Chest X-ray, PA view. Patient: 34 years old, sex M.
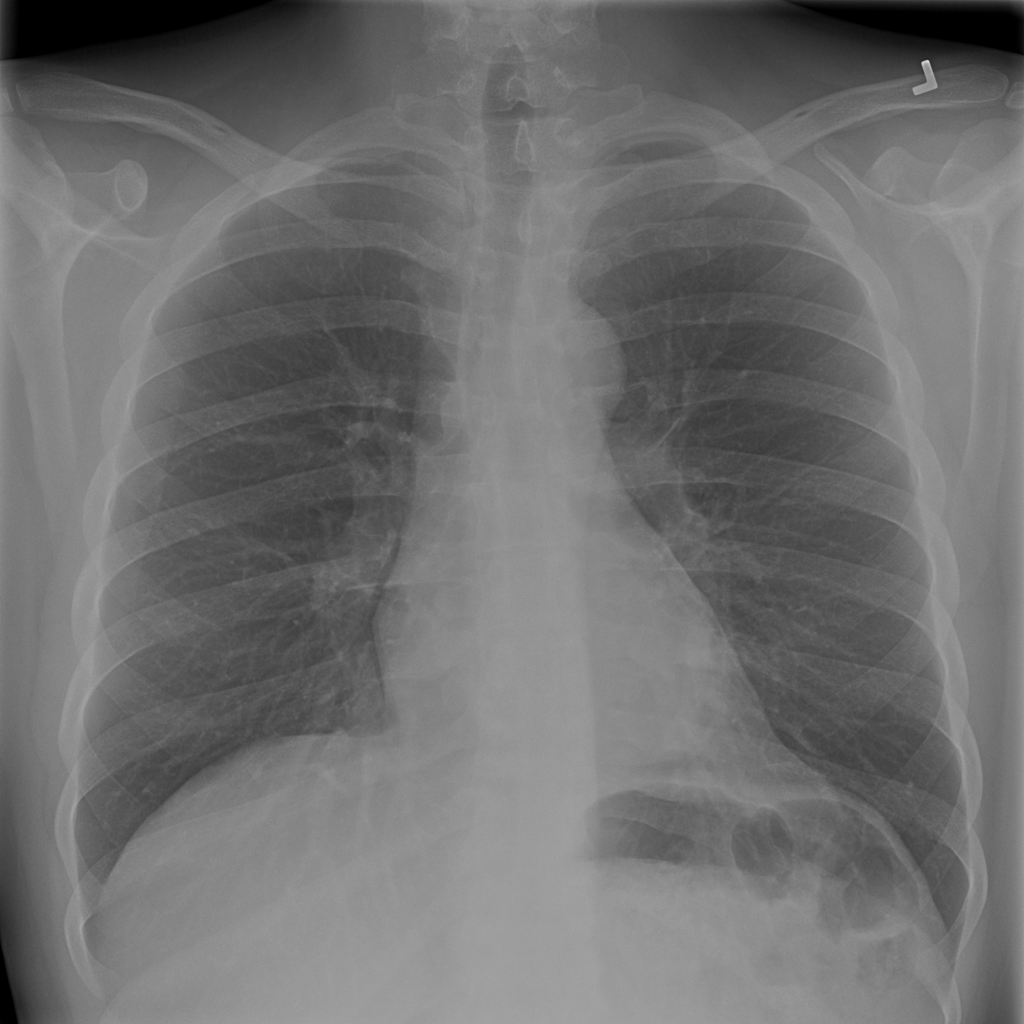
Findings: No Finding